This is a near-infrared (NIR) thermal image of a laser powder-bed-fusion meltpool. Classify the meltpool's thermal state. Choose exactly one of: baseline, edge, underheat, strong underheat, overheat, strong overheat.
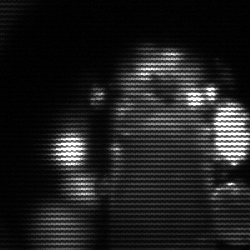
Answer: strong underheat